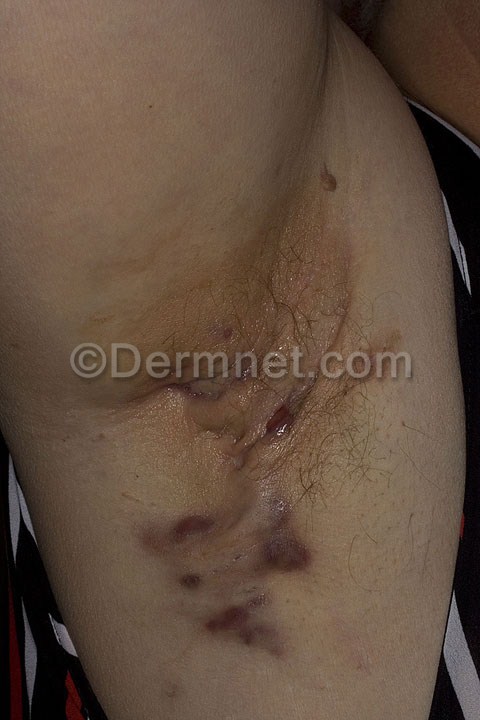
Disease: Acne and Rosacea Photos